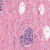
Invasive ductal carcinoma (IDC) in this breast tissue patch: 0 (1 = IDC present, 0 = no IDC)